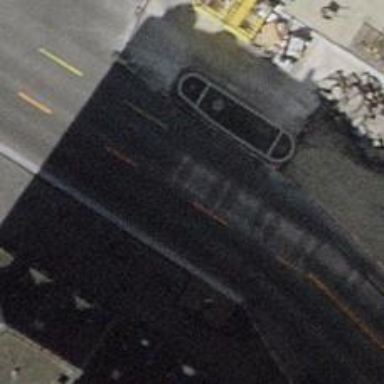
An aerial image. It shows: Kerb barrier.